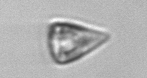
Label: Licmophora